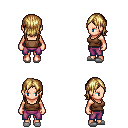
a pixel art fantasy rpg character, female body template, human, light skin, brown pirate shirt, magenta pants, blonde long bangs hairstyle, white slippers, four views (front, back, left, right), 2x2 character sprite sheet, small pixel art, hard edges, no anti-aliasing